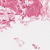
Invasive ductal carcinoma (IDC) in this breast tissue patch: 0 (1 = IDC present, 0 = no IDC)